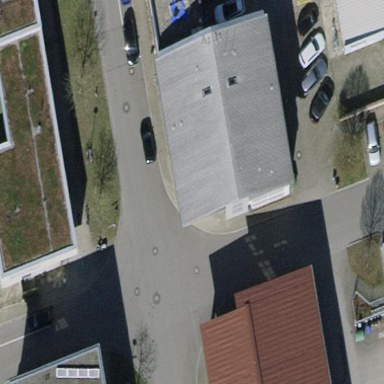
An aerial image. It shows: Office building.